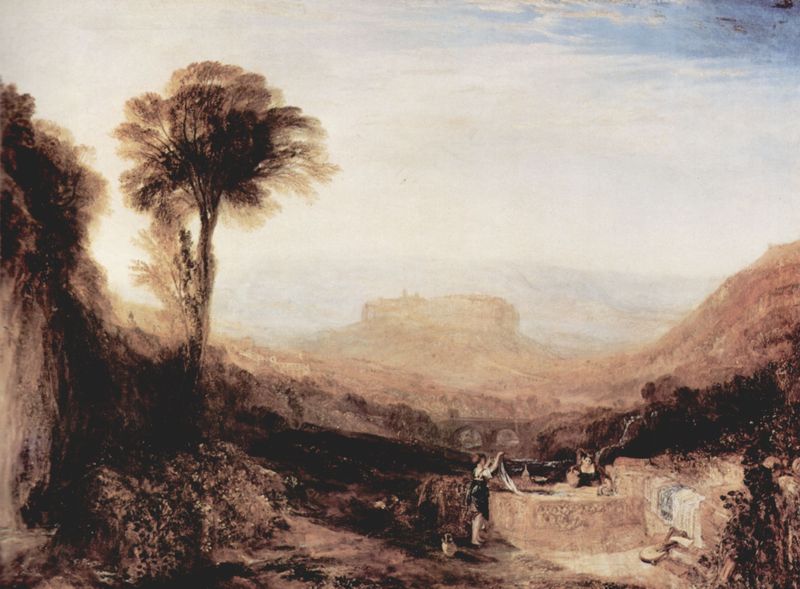
Titel: Ansicht von Orvieto
Künstler: William Turner
Standort: London
Institution: Tate Gallery
Schlagwörter: baum, berg, blau, blätter, dunkel, felsen, gemälde, himmel, laub, schatten, wasser, weiß, wolken, bäume, fluss, frauen, gelb, landschaft, menschen, mädchen, ocker, stadt, wäsche, äste, braun, frau, hintergrund, licht, orange, pfeiler, schwarz, blick, haus, schloss, beige, rock, kleidung, mensch, stein, öl, bach, ebene, ferne, horizont, hügel, natur, vögel, weite, brücke, busch, büsche, gebüsch, sonne, sträucher, tücher, klassizismus, rosa, tal, anhöhe, brunnen, genre, krug, bewölkt, liegen, trocknen, berge, gebirge, wüste, mauer, dunst, nebel, landschaftsmalerei, sepia, joche, böschung, immel, querformat, staffage, turner, korb, palme, laken, junge, baumkrone, unscharf, oase, bad, waschen, ruine, burg, festung, schwarm, lithographie, baun, verschwommen, dreck, sfumato, aquädukt, brunne, repoussoir, komplementärkontrast, rhein, rundbau, decken, kastell, wäscherinnen, wäscherin, taleinschnitt, ideale landschaft, steinbrunnen, tamm, waschfrauen, hintergrud, lätter, erne, bleichen, b, älde, unnen, äscherinnen, hprtizont, hintergurn